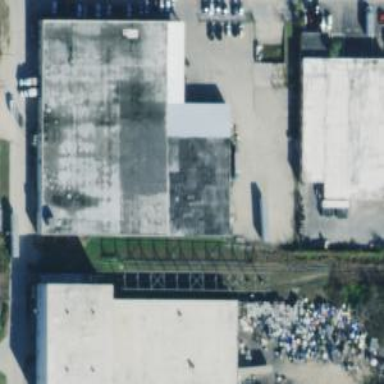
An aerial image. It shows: Disused railway spur line.